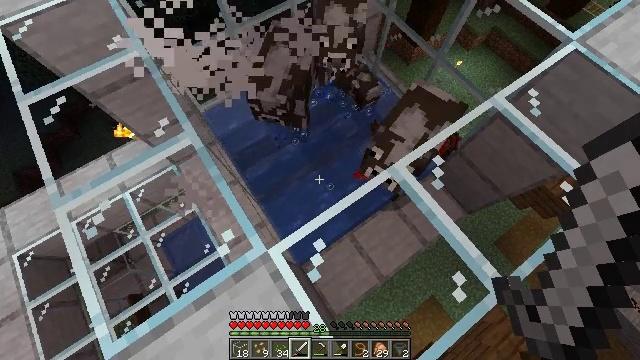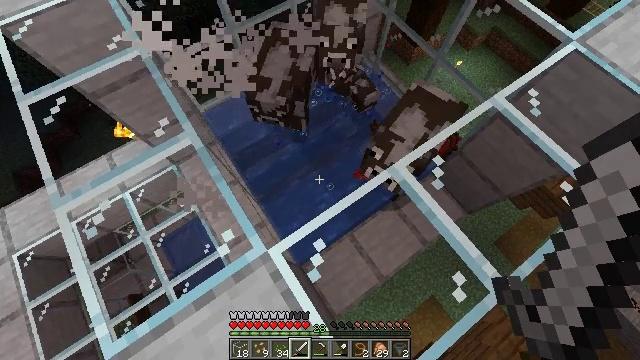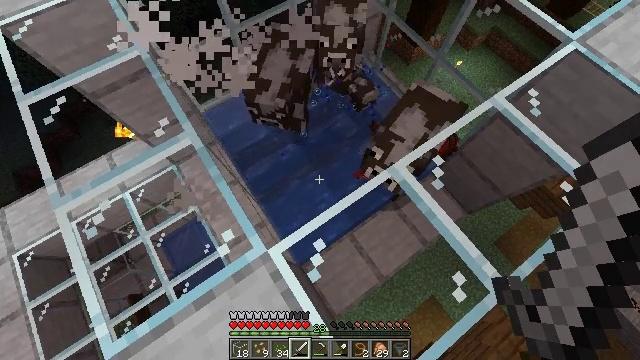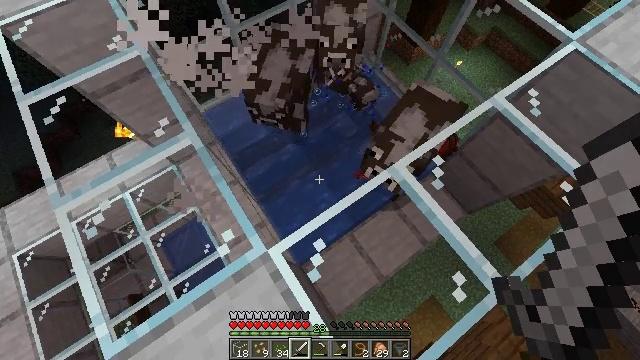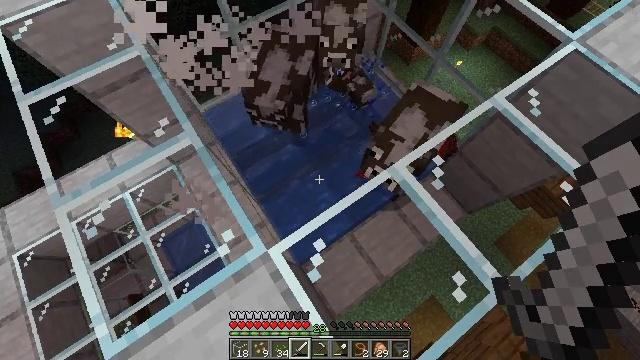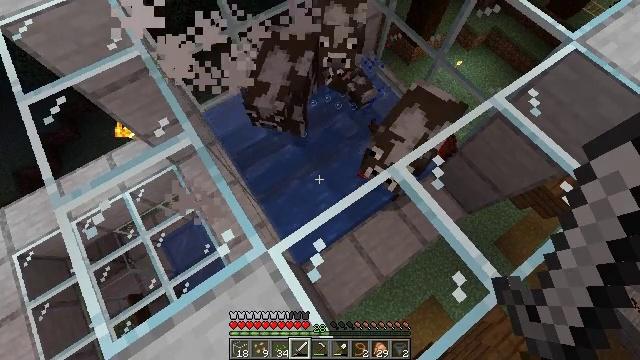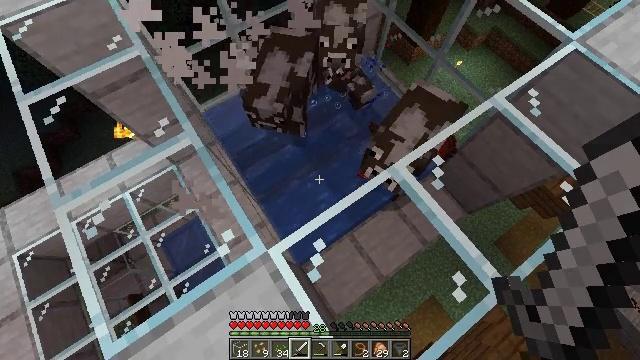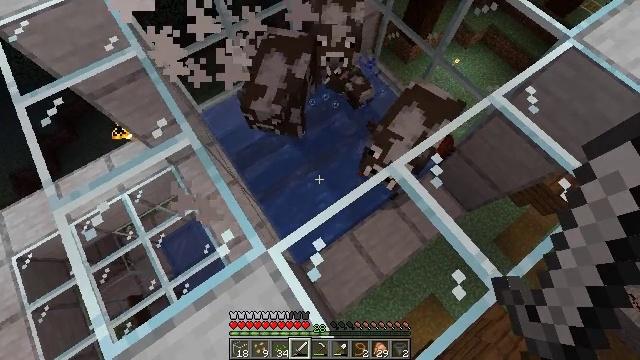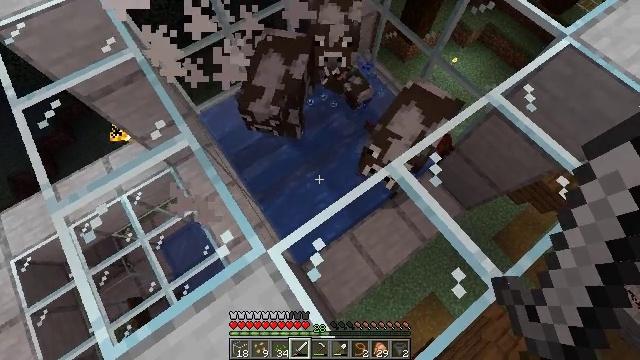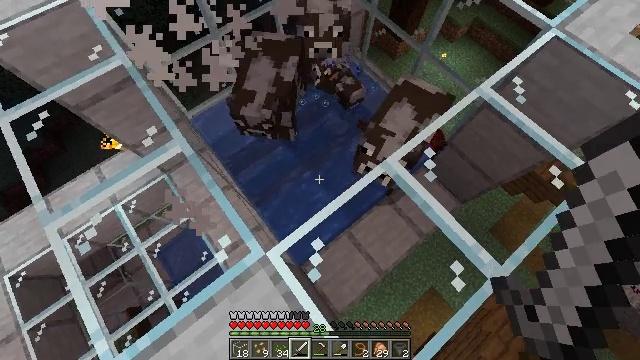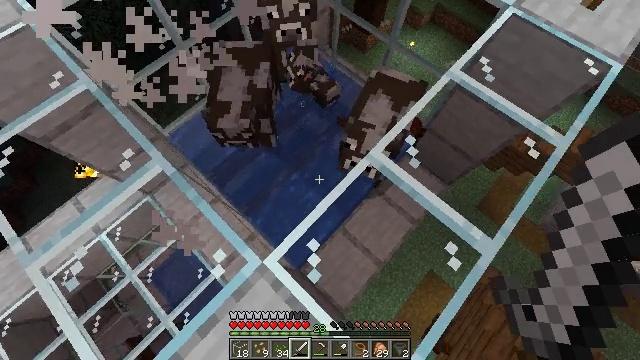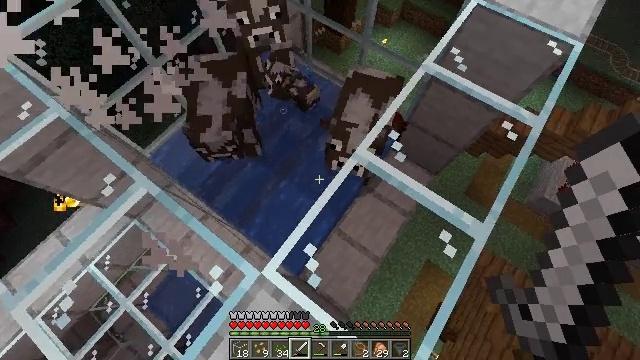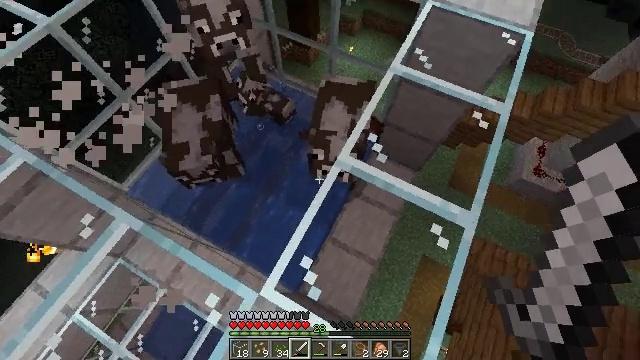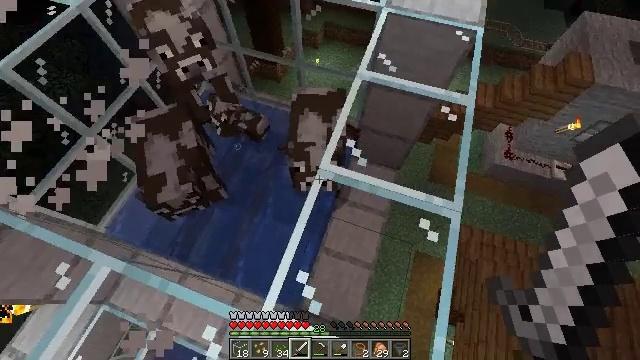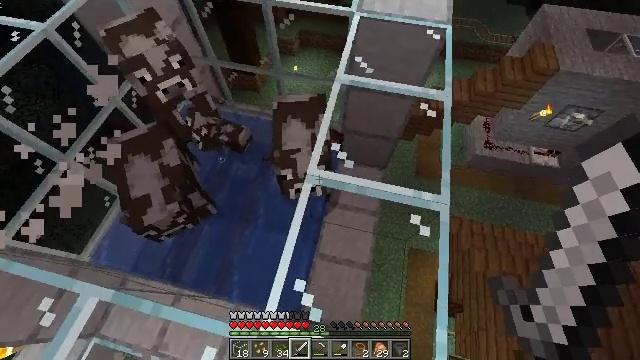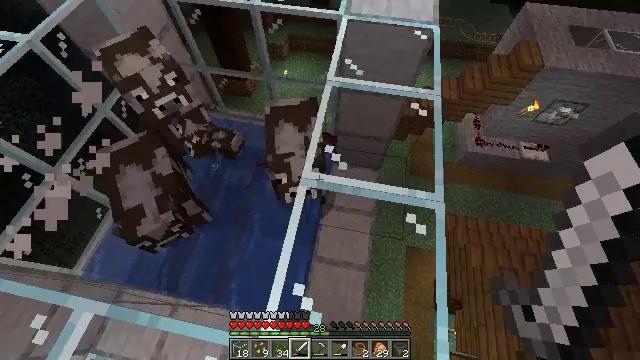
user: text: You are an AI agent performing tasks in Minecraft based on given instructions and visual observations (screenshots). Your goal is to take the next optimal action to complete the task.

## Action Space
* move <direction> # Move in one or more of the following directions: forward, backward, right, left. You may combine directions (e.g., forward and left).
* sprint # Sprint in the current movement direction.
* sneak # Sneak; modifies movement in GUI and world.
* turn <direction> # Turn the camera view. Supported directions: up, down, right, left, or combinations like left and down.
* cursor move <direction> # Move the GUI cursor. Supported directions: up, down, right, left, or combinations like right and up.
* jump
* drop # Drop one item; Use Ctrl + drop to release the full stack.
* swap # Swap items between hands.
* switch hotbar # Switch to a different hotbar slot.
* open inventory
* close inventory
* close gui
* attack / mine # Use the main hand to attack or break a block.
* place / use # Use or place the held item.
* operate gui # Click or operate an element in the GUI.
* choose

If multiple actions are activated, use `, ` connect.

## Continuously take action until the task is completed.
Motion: motion action
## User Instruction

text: Shatter the glass to collect it.
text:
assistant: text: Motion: no_op
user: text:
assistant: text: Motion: no_op
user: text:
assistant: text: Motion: no_op
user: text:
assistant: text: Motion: no_op
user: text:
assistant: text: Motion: no_op
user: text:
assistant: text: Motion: no_op
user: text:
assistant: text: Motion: no_op
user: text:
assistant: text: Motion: no_op
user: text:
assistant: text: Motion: turn right
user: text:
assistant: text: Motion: turn right
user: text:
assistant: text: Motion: turn right
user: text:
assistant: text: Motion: turn right and up
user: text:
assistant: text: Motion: turn right and up
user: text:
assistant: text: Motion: turn right and up
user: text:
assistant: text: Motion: turn right
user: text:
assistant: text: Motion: no_op
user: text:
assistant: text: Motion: no_op
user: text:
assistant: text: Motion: turn right
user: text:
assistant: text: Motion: turn right
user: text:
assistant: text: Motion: no_op
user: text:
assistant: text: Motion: no_op
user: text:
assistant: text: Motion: turn right
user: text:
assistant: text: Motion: turn right
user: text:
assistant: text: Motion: turn right
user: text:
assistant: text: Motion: turn right
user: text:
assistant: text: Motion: no_op
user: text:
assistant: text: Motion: move forward
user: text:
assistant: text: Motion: move forward
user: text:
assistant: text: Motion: move forward
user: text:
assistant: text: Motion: move forward